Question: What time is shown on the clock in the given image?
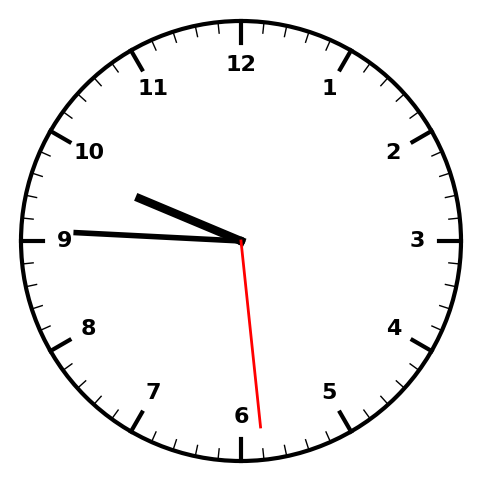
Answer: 09:45:29